Field crop: tomato
Growth stage: 2
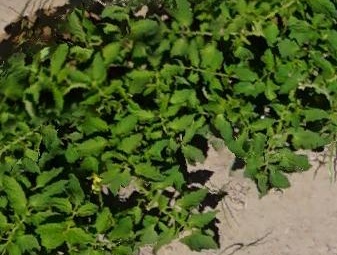
Species: tomato